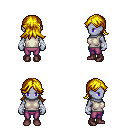
a pixel art fantasy rpg character, female body template, dark elf, purple skin, white sleeveless shirt, magenta pants, blonde loose hair, white cloth bandages, maroon shoes, four views (front, back, left, right), 2x2 character sprite sheet, small pixel art, hard edges, no anti-aliasing